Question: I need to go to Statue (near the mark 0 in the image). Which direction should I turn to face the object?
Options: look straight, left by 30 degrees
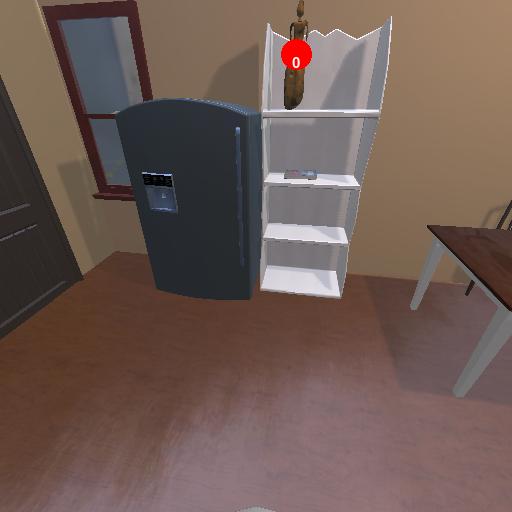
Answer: look straight